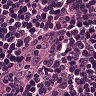
Metastatic tissue present: yes